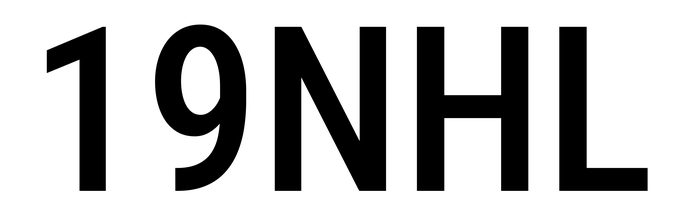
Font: Roboto_Condensed_Medium